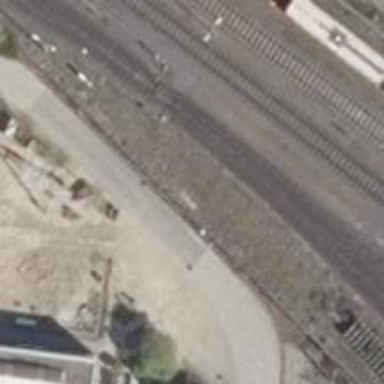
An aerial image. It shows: Railway switch.